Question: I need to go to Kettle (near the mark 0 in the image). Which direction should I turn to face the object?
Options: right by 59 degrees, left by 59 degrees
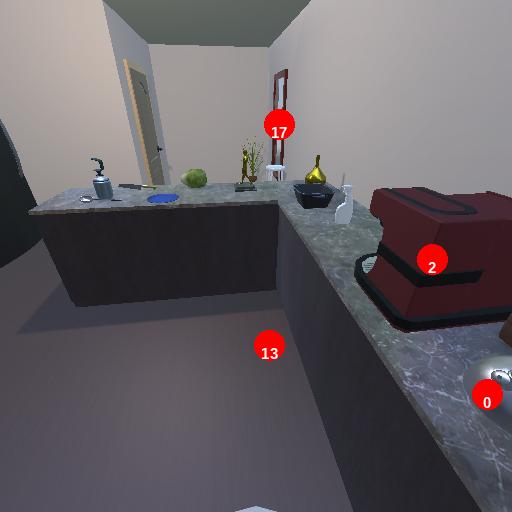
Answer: right by 59 degrees